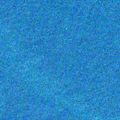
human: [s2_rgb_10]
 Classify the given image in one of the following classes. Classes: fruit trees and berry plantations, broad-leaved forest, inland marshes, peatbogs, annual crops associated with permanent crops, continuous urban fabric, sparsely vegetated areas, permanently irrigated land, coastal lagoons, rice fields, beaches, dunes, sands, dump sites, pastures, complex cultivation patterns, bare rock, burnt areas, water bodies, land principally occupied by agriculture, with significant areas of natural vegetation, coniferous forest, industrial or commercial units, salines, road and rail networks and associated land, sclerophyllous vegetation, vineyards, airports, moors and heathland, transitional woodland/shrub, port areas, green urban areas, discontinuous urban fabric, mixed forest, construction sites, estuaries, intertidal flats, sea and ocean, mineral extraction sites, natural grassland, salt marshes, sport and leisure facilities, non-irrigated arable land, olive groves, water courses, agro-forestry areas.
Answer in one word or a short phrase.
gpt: sea and ocean